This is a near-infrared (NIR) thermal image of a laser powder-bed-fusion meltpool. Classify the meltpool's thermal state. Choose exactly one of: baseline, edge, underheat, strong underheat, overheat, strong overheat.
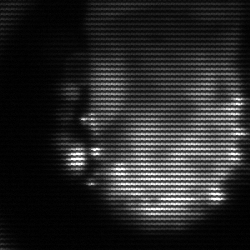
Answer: baseline